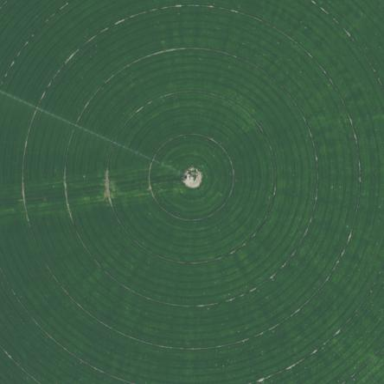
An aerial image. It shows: Farmland with pivot irrigation system.